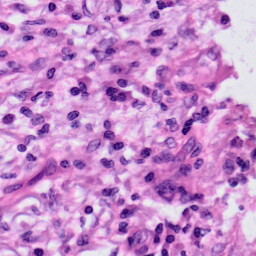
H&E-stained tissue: Skin